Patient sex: M
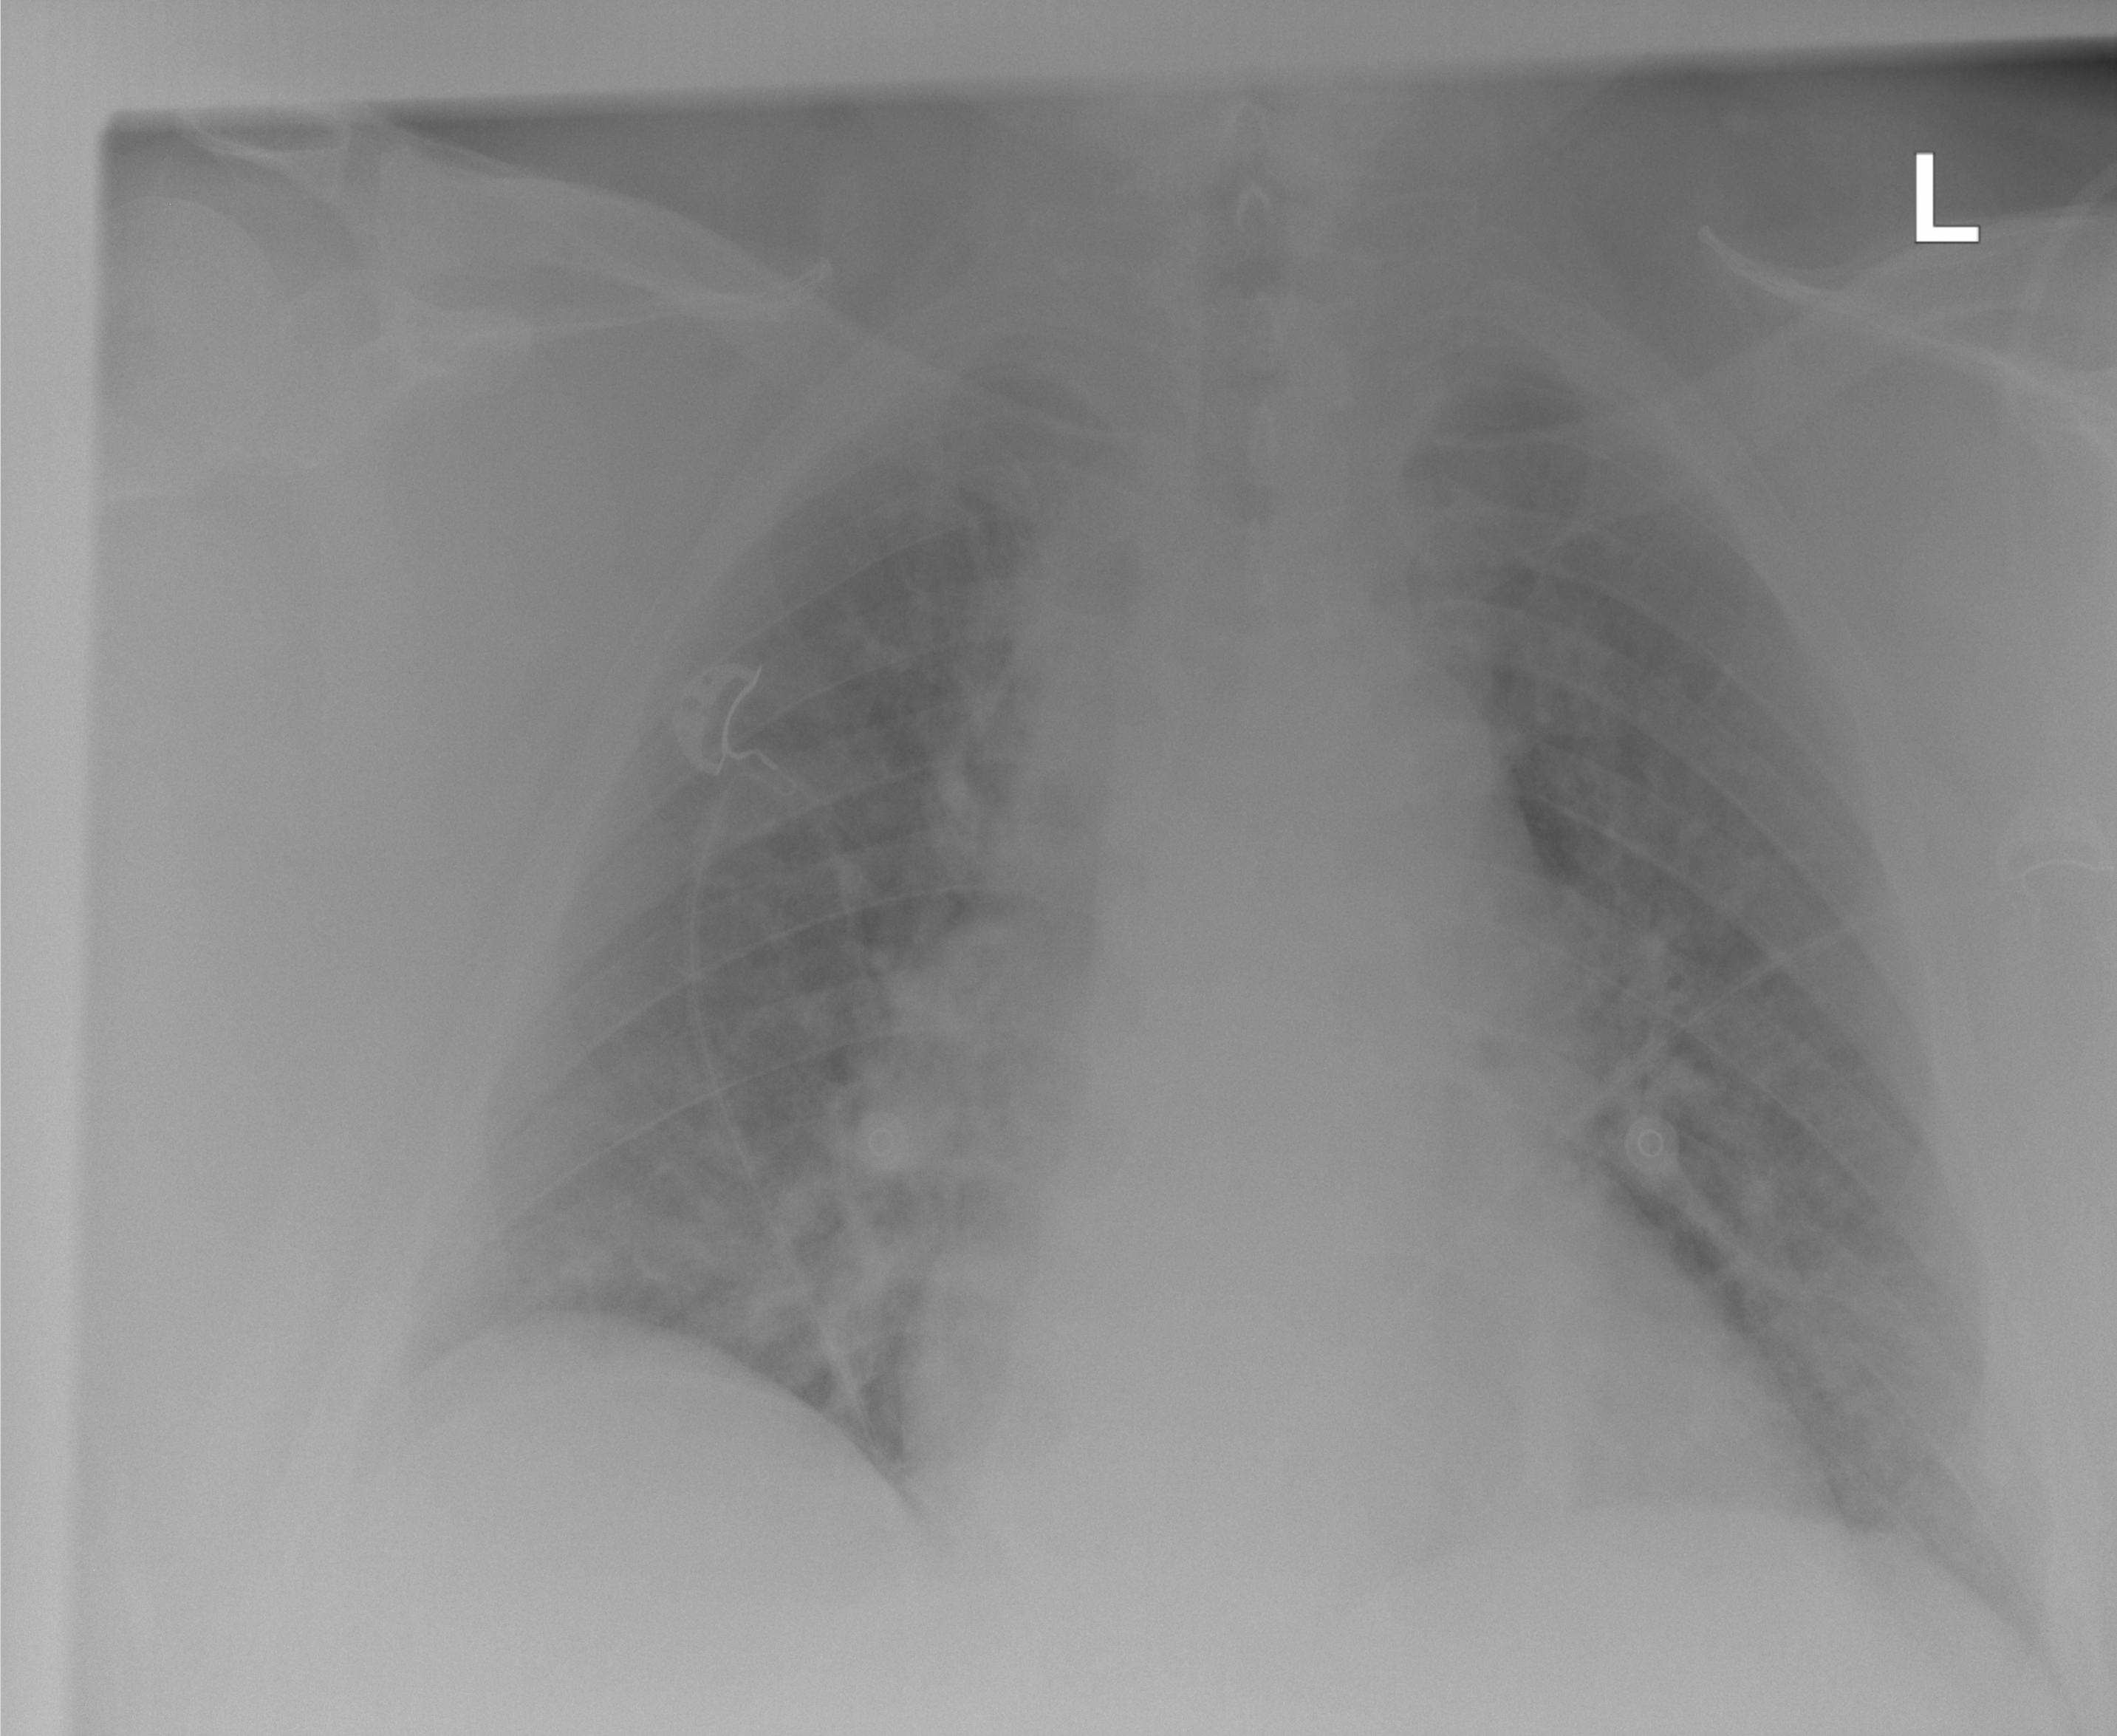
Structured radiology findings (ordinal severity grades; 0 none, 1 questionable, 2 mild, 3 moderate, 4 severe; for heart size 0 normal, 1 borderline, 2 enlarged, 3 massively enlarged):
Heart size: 0
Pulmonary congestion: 2
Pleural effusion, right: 0
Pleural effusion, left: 0
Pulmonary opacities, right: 2
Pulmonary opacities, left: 2
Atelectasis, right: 0
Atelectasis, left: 0